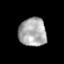
Tissue: prostate
Cell type: T cells
Senescence score: 0.3096
Nuclear area (px): 772
Mean DAPI intensity: 169.661